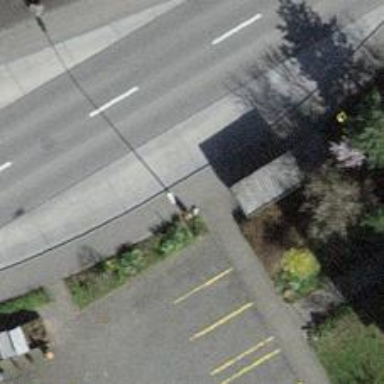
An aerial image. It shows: Asphalt sidewalk.